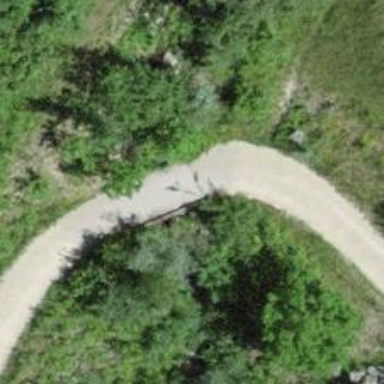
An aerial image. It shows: Gravel path on bridge with excellent trail visibility.